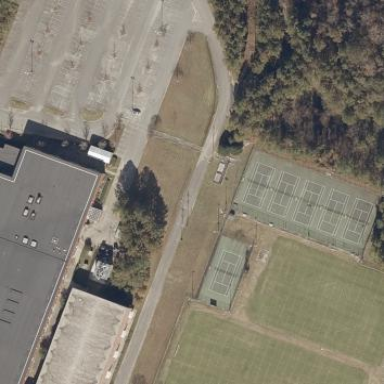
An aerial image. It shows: Tennis court in leisure pitch.